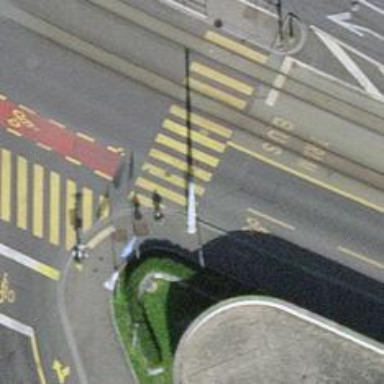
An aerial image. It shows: Road crossing with traffic signals.